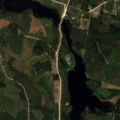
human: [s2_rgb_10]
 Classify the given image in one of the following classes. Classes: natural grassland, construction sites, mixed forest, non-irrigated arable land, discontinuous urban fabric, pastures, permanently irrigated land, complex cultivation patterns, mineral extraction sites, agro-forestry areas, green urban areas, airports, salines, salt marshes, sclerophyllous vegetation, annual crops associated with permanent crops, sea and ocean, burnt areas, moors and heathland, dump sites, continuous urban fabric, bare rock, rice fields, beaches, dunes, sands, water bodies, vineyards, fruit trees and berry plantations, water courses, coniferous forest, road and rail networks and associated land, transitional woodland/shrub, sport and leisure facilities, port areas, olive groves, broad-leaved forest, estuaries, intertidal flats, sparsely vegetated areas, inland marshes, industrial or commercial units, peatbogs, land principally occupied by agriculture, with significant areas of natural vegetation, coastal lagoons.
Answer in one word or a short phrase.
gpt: coniferous forest, mixed forest, water bodies